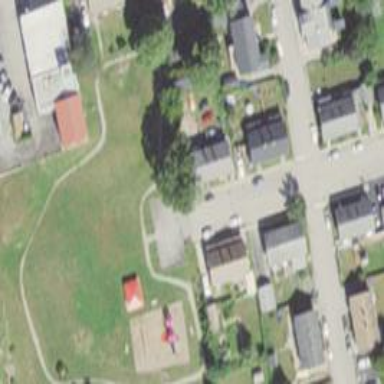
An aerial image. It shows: Residential driveway designated as service road.